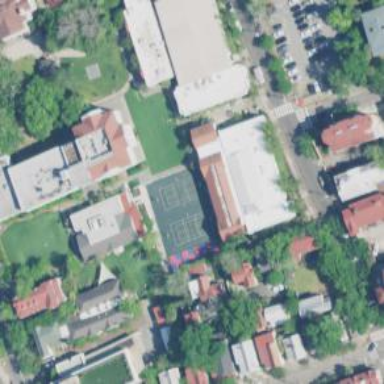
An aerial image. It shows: School.